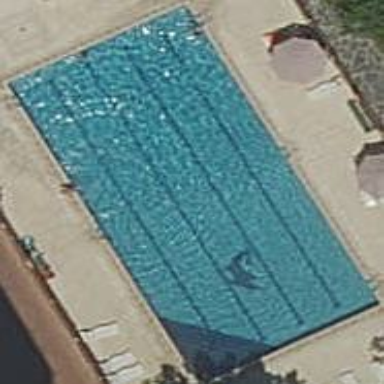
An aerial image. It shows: Swimming pool located in leisure land.